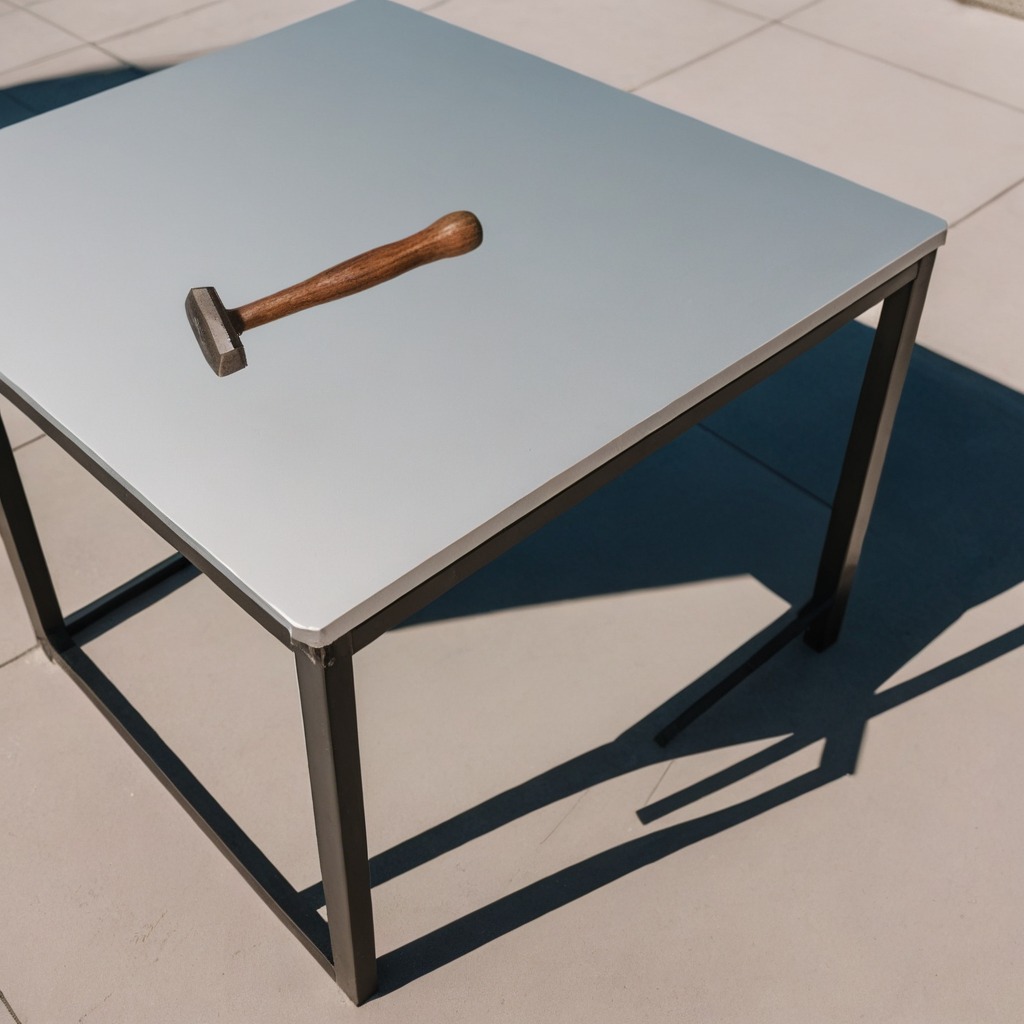
A hammer is lying on the table.